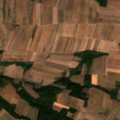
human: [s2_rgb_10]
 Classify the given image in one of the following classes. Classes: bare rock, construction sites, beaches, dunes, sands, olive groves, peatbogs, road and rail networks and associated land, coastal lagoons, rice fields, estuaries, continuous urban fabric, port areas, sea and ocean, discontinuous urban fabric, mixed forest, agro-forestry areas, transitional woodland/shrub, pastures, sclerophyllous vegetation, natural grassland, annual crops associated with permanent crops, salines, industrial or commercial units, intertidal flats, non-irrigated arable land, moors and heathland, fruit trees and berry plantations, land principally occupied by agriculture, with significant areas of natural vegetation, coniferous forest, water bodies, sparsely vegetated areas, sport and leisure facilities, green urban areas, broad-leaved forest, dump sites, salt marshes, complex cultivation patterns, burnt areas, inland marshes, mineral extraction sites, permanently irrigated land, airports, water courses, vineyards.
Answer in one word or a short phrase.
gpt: non-irrigated arable land, complex cultivation patterns, land principally occupied by agriculture, with significant areas of natural vegetation